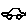
Label: car